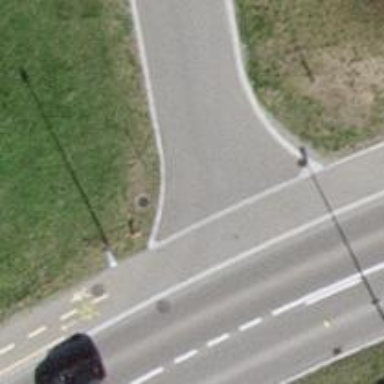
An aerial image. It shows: Asphalt path that serves as sidewalk.